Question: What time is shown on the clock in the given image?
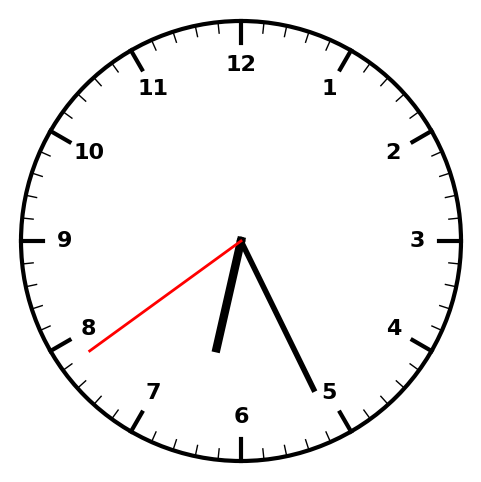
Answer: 06:25:39